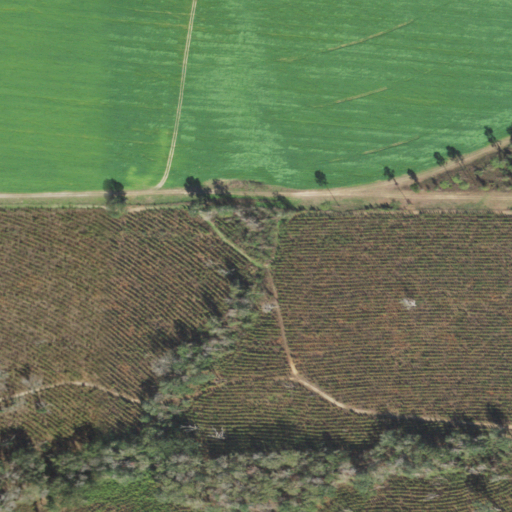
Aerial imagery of island in Florida named Mays Island containing shrub, cultivated crops, evergreen forest, woody wetlands, and grassland